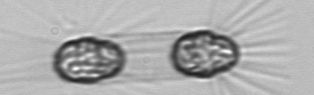
Label: Corethron_hystrix